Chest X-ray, PA view. Patient: 49 years old, sex M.
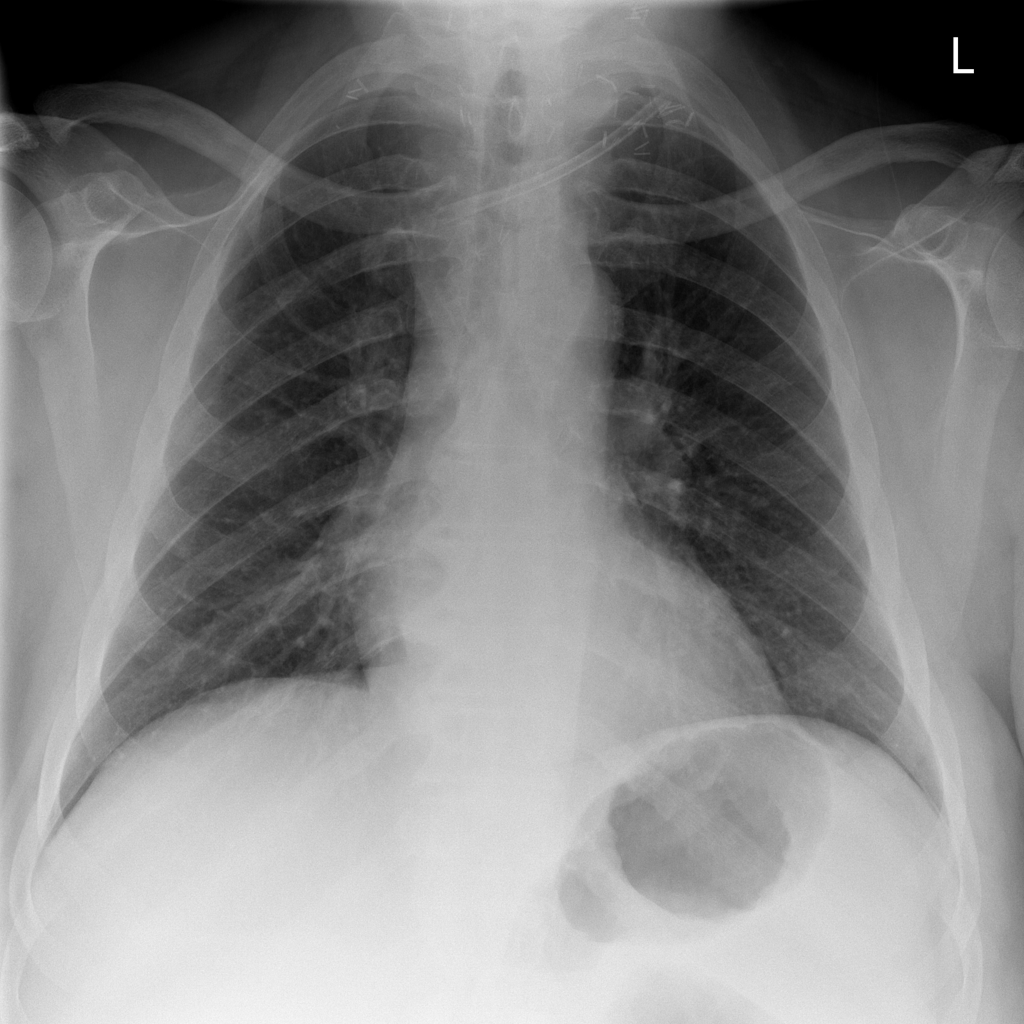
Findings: No Finding